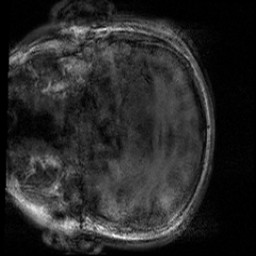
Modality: T1w
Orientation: coronal
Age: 19
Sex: female
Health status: healthy
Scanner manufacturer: siemens
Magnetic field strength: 3 T
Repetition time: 2 s
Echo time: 0.00232 s